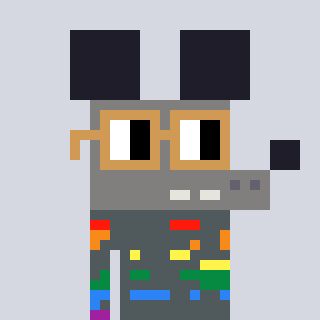
a pixel art character with square brown glasses, a mouse-shaped head and a bege-colored body on a cool background